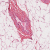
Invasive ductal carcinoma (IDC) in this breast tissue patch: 0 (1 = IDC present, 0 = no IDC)